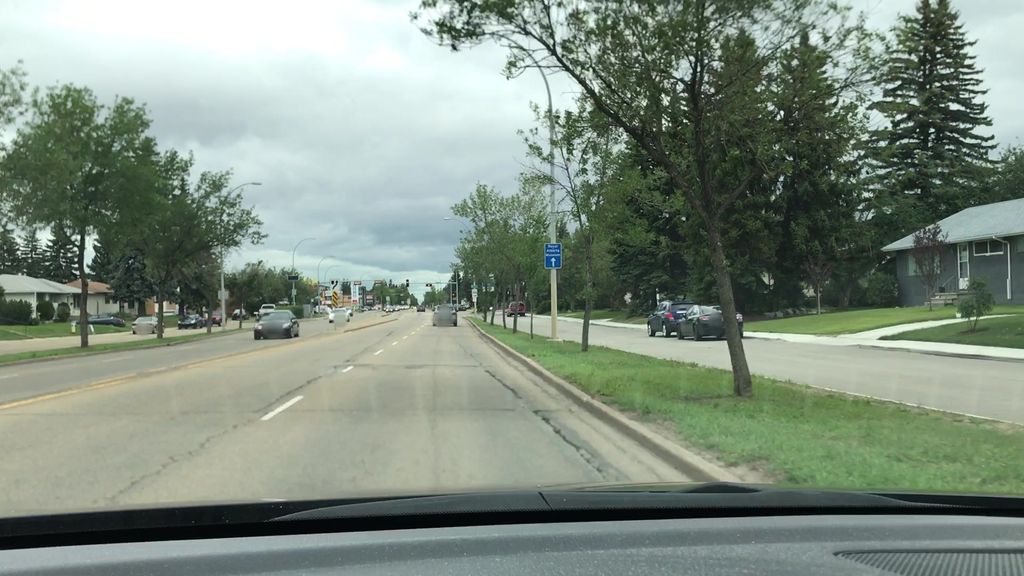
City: edmonton